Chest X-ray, AP view. Patient: 42 years old, sex F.
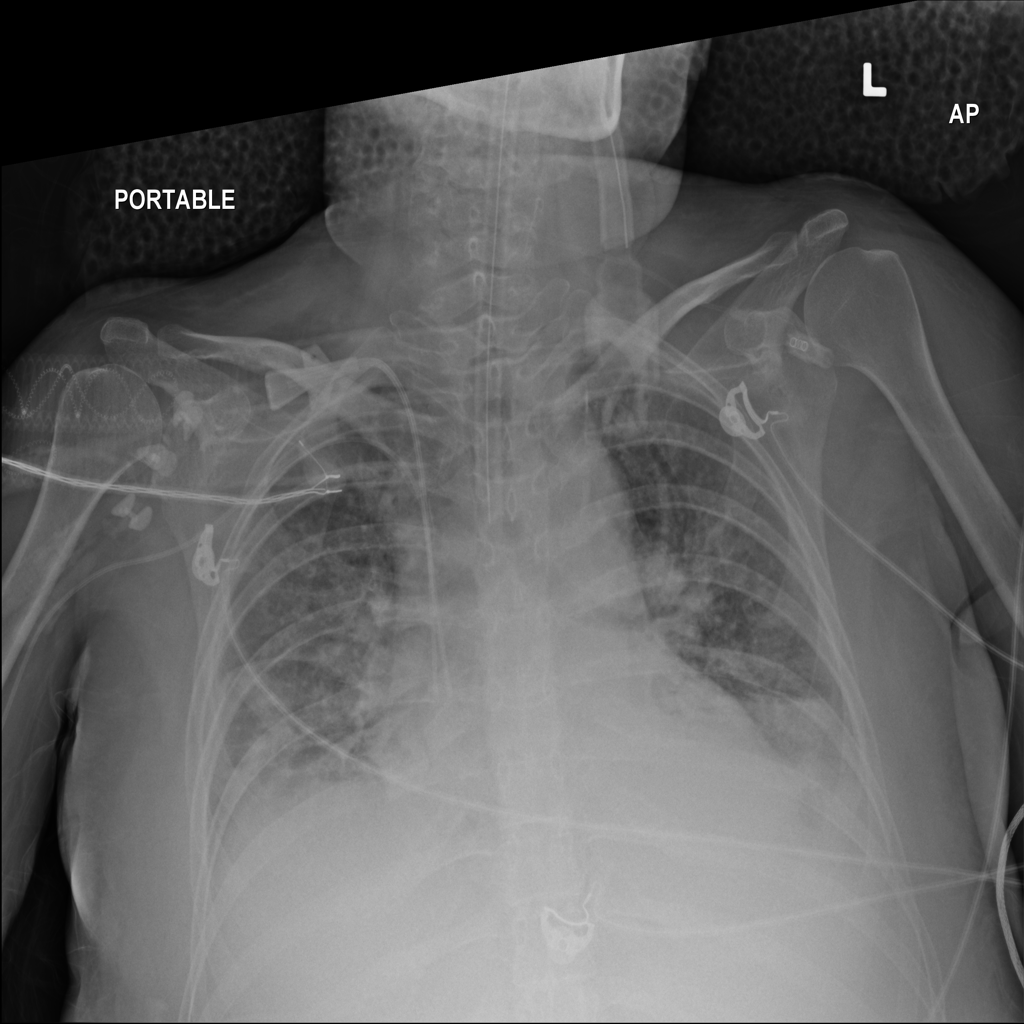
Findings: Consolidation